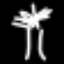
Label: palm tree